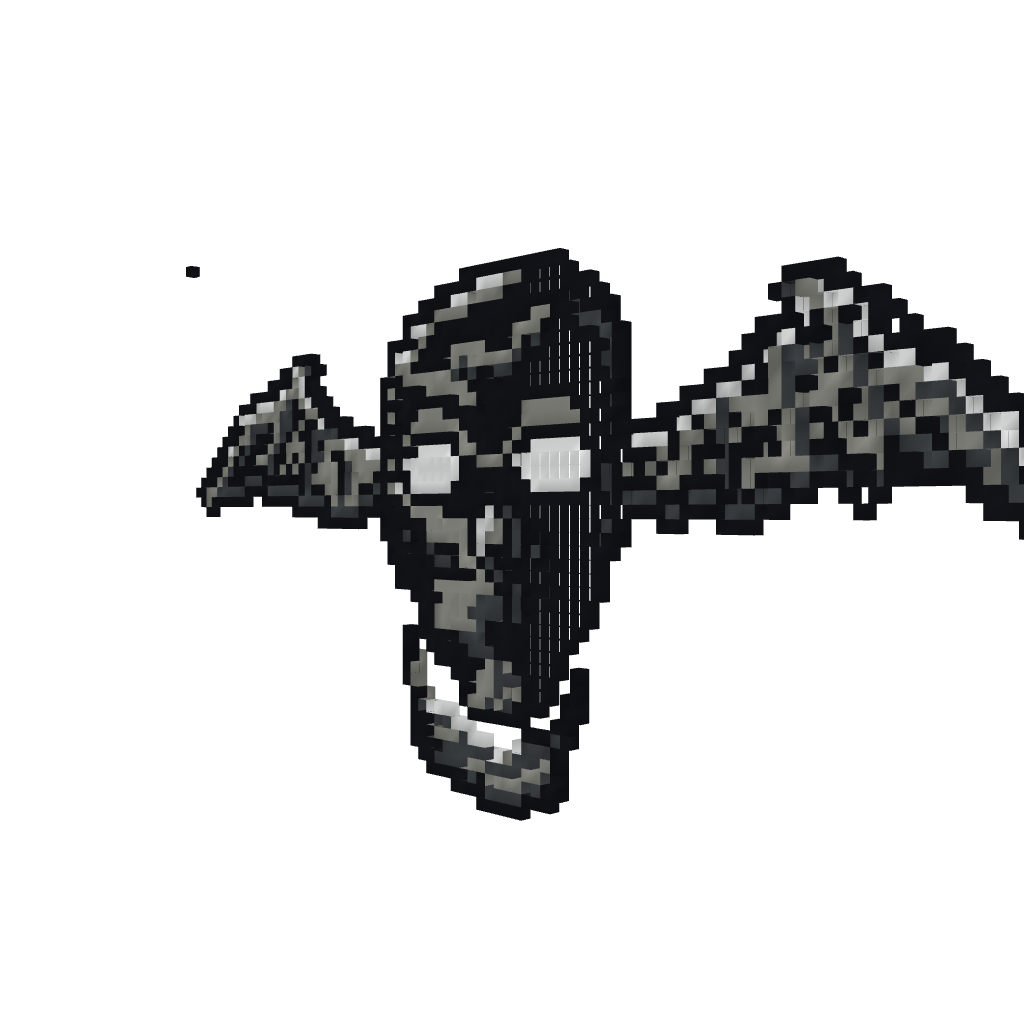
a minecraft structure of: Avenged Sevenfold Logo - By Cybersneeze